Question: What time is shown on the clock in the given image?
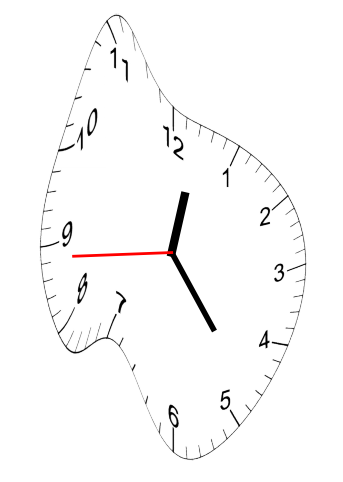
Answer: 12:23:44